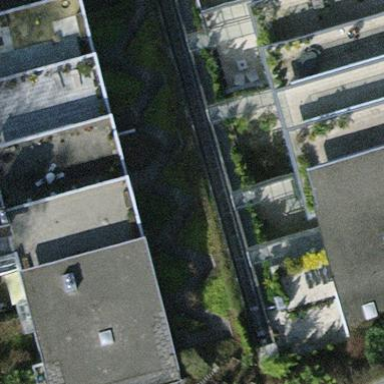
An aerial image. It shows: Image showing building with apartments.